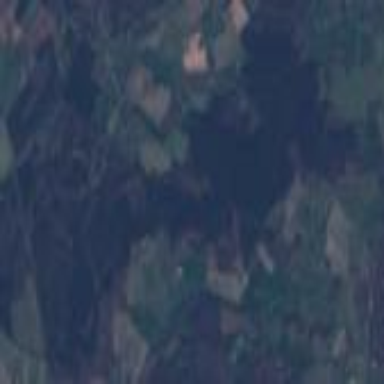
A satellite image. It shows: Forest area dominated by needle-leaved trees.